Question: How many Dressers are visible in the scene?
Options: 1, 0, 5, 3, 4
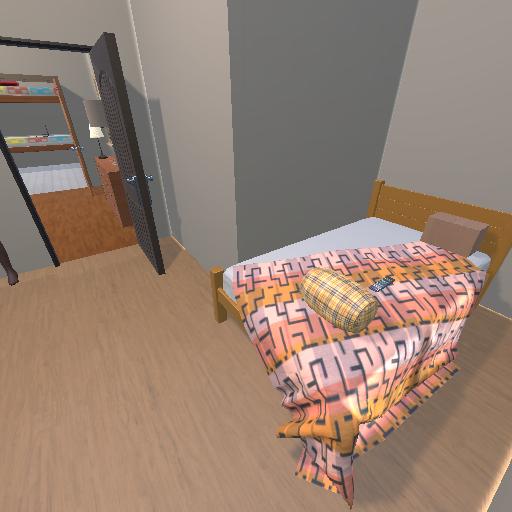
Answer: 1